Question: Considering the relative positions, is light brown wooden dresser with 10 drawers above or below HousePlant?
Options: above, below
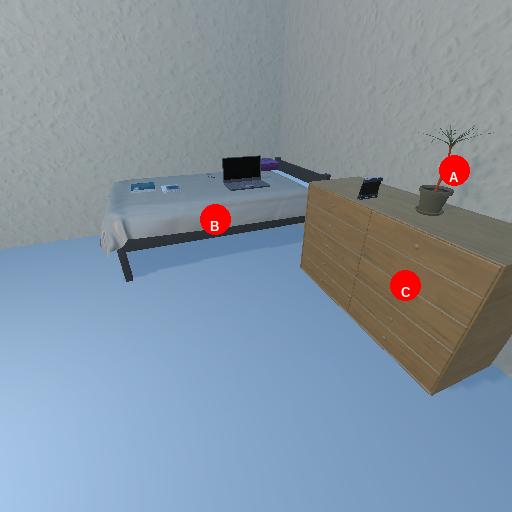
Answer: above